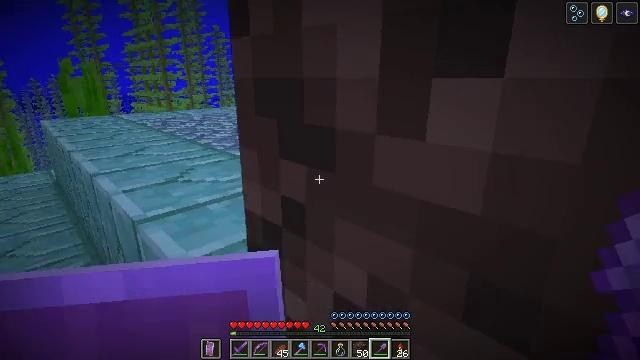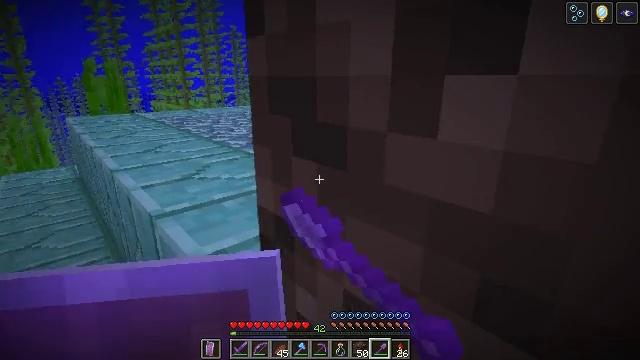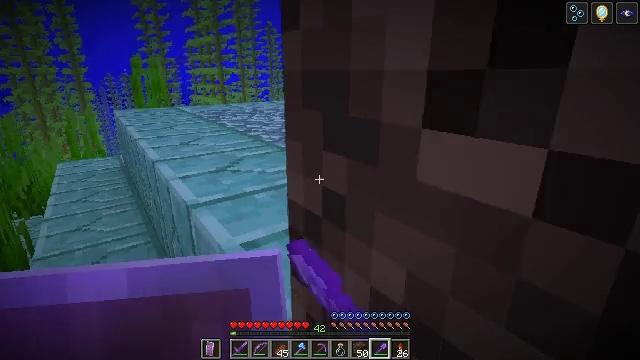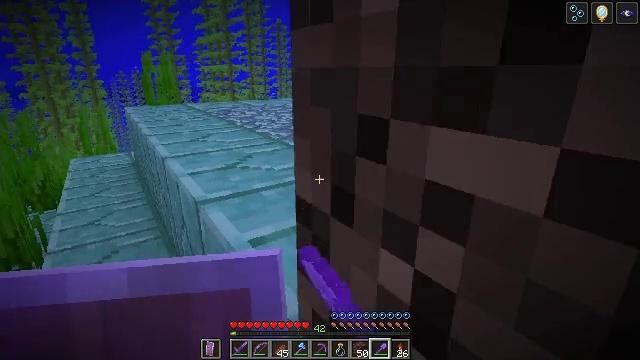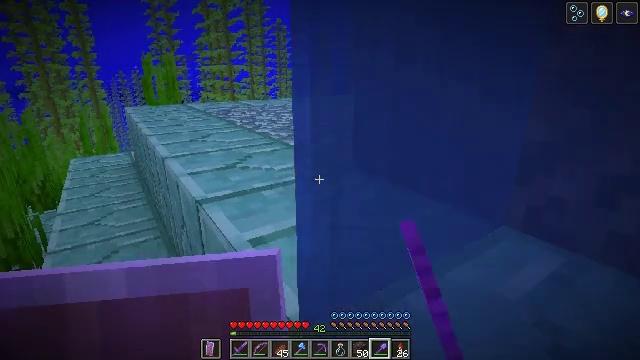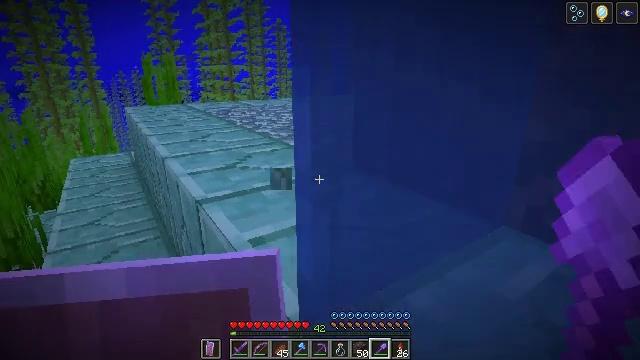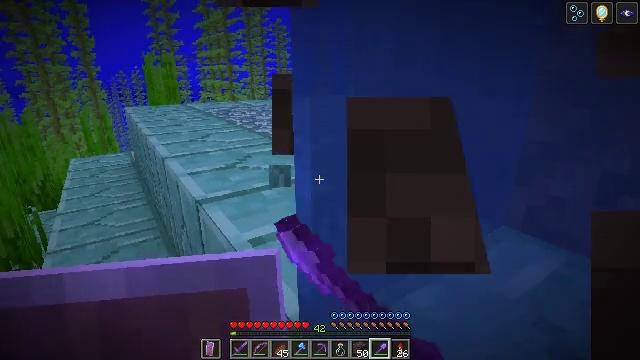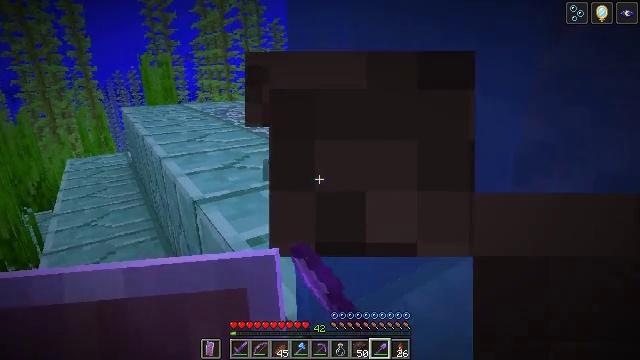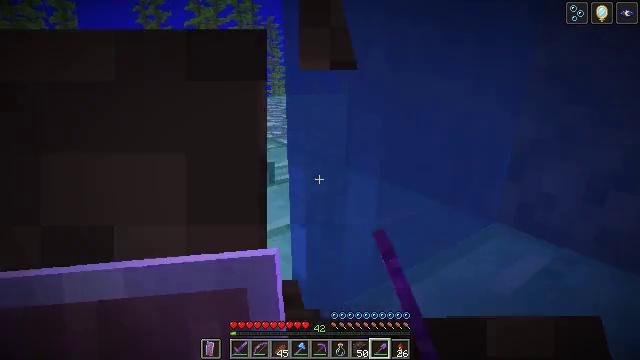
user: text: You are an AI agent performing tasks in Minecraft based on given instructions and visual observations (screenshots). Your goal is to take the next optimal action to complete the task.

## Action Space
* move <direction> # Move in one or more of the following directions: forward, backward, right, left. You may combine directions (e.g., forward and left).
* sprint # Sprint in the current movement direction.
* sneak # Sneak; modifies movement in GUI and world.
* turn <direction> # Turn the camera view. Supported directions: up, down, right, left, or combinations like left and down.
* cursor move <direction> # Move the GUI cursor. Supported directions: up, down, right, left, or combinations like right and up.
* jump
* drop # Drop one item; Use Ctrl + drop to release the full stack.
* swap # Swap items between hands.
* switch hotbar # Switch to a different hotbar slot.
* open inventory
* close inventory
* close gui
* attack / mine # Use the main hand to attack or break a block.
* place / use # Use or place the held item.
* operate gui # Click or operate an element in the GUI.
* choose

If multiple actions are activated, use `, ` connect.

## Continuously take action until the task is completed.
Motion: motion action
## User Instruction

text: Mine the soul sand in the Nether.
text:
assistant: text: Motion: turn left, attack / mine
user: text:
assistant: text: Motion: turn left, attack / mine
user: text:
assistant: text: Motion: turn left, attack / mine
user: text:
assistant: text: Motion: attack / mine
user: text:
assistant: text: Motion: attack / mine
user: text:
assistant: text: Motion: attack / mine
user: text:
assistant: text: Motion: no_op
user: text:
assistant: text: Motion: no_op
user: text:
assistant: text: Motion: no_op